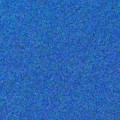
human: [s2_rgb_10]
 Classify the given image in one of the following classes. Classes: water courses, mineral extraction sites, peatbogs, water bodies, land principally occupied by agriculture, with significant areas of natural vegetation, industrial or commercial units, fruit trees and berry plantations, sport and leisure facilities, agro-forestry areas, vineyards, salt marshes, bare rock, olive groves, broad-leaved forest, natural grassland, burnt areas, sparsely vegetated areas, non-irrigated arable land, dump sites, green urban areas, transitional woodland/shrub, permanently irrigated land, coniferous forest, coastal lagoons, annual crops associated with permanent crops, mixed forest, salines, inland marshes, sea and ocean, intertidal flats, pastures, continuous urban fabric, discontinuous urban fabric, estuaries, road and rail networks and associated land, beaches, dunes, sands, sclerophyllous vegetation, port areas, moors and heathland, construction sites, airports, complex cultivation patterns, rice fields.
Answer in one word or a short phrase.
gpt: sea and ocean